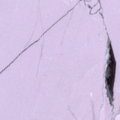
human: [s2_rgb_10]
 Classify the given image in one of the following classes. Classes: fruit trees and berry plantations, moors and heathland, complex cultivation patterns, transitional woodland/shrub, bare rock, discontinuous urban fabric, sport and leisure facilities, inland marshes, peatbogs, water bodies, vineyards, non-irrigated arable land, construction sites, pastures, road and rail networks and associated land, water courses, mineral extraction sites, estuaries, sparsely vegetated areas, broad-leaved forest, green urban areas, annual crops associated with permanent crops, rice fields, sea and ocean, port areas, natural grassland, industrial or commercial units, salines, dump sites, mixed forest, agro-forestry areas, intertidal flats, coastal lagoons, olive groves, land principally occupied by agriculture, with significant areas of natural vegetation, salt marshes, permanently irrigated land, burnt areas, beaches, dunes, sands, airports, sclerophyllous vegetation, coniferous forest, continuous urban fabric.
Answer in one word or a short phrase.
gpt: sea and ocean